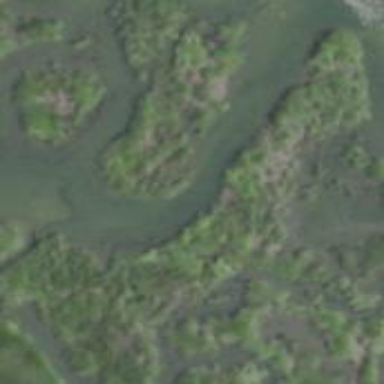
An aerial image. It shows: Wetland area characterized by wet meadow.